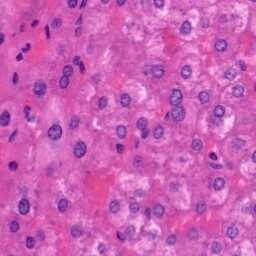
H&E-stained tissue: Liver